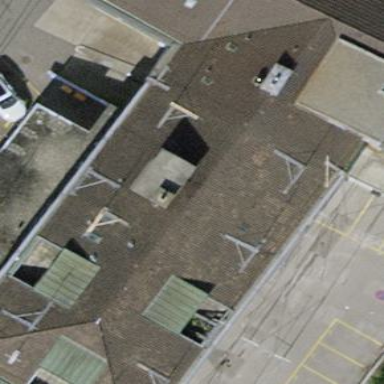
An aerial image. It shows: Flat-roofed commercial building.